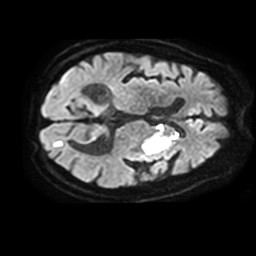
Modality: TRACE
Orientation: axial
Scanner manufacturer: philips
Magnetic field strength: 3 T
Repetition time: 3.79 s
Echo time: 0.06073 s